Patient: sex M, age 70
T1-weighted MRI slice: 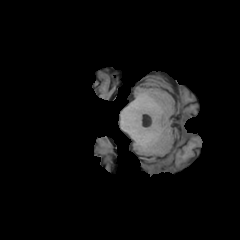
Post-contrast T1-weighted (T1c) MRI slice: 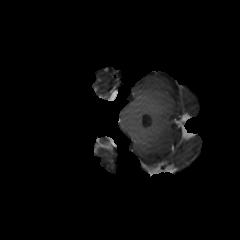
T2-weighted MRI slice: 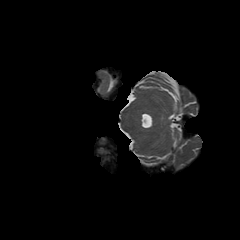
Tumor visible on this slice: no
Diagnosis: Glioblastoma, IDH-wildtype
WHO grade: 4